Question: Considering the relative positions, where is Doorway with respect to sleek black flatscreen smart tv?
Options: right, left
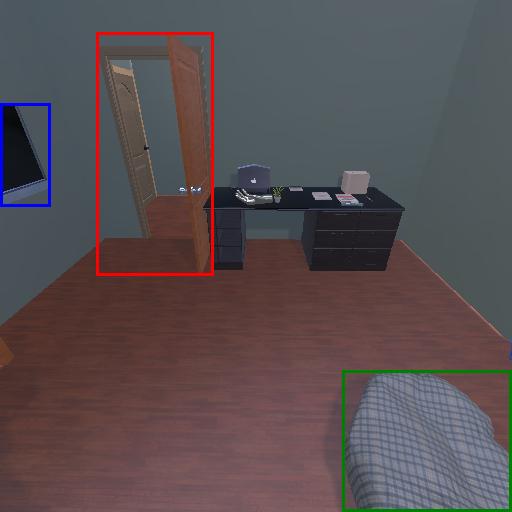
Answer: right